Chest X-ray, AP view. Patient: 38 years old, sex F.
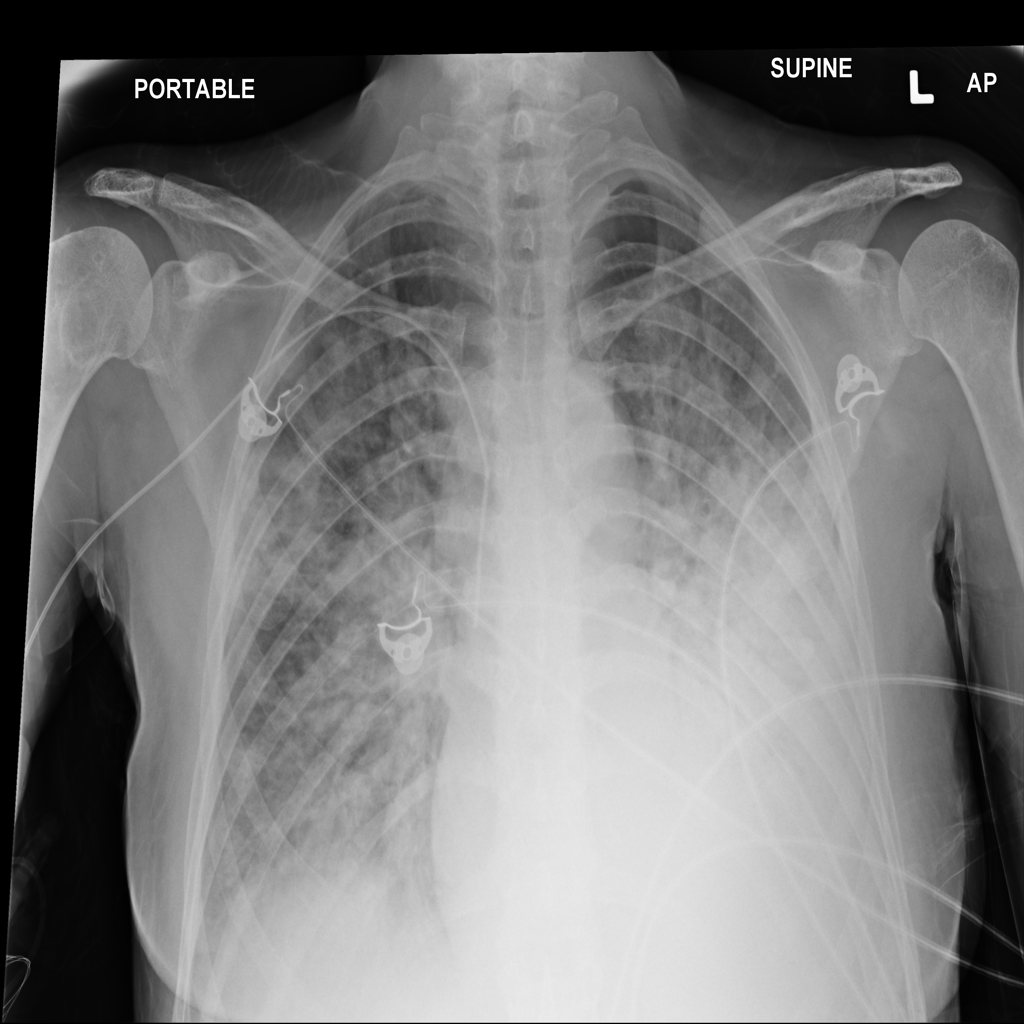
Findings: No Finding